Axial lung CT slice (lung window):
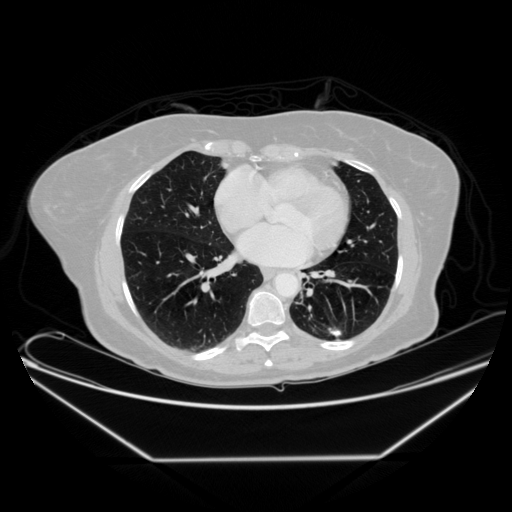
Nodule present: no